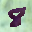
Label: 8